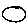
Label: circle